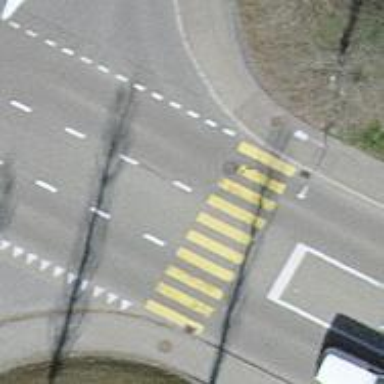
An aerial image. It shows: Zebra crossing on the road.